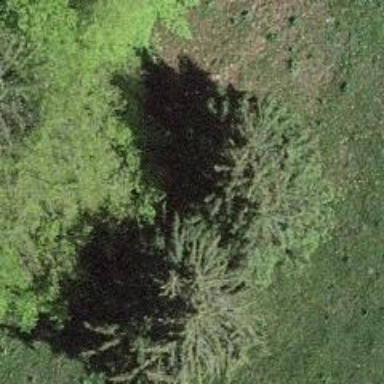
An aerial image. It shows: Single tag "natural: tree."